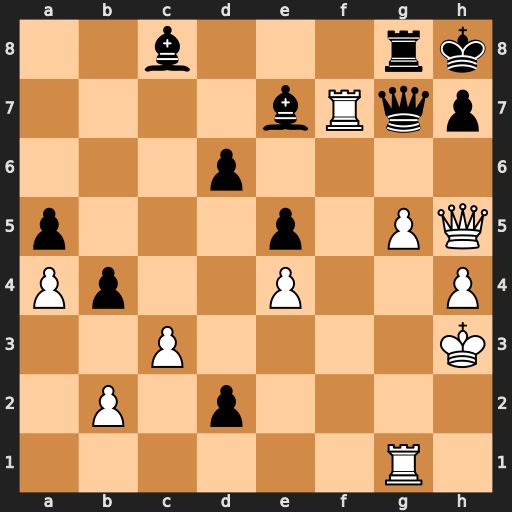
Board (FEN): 2b3rk/4bRqp/3p4/p3p1PQ/Pp2P2P/2P4K/1P1p4/6R1
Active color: w
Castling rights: -
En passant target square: -
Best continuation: Kg3 Qxf7 Qxf7